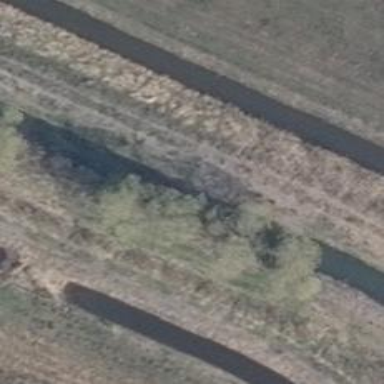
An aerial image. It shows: Row of deciduous broadleaved trees.